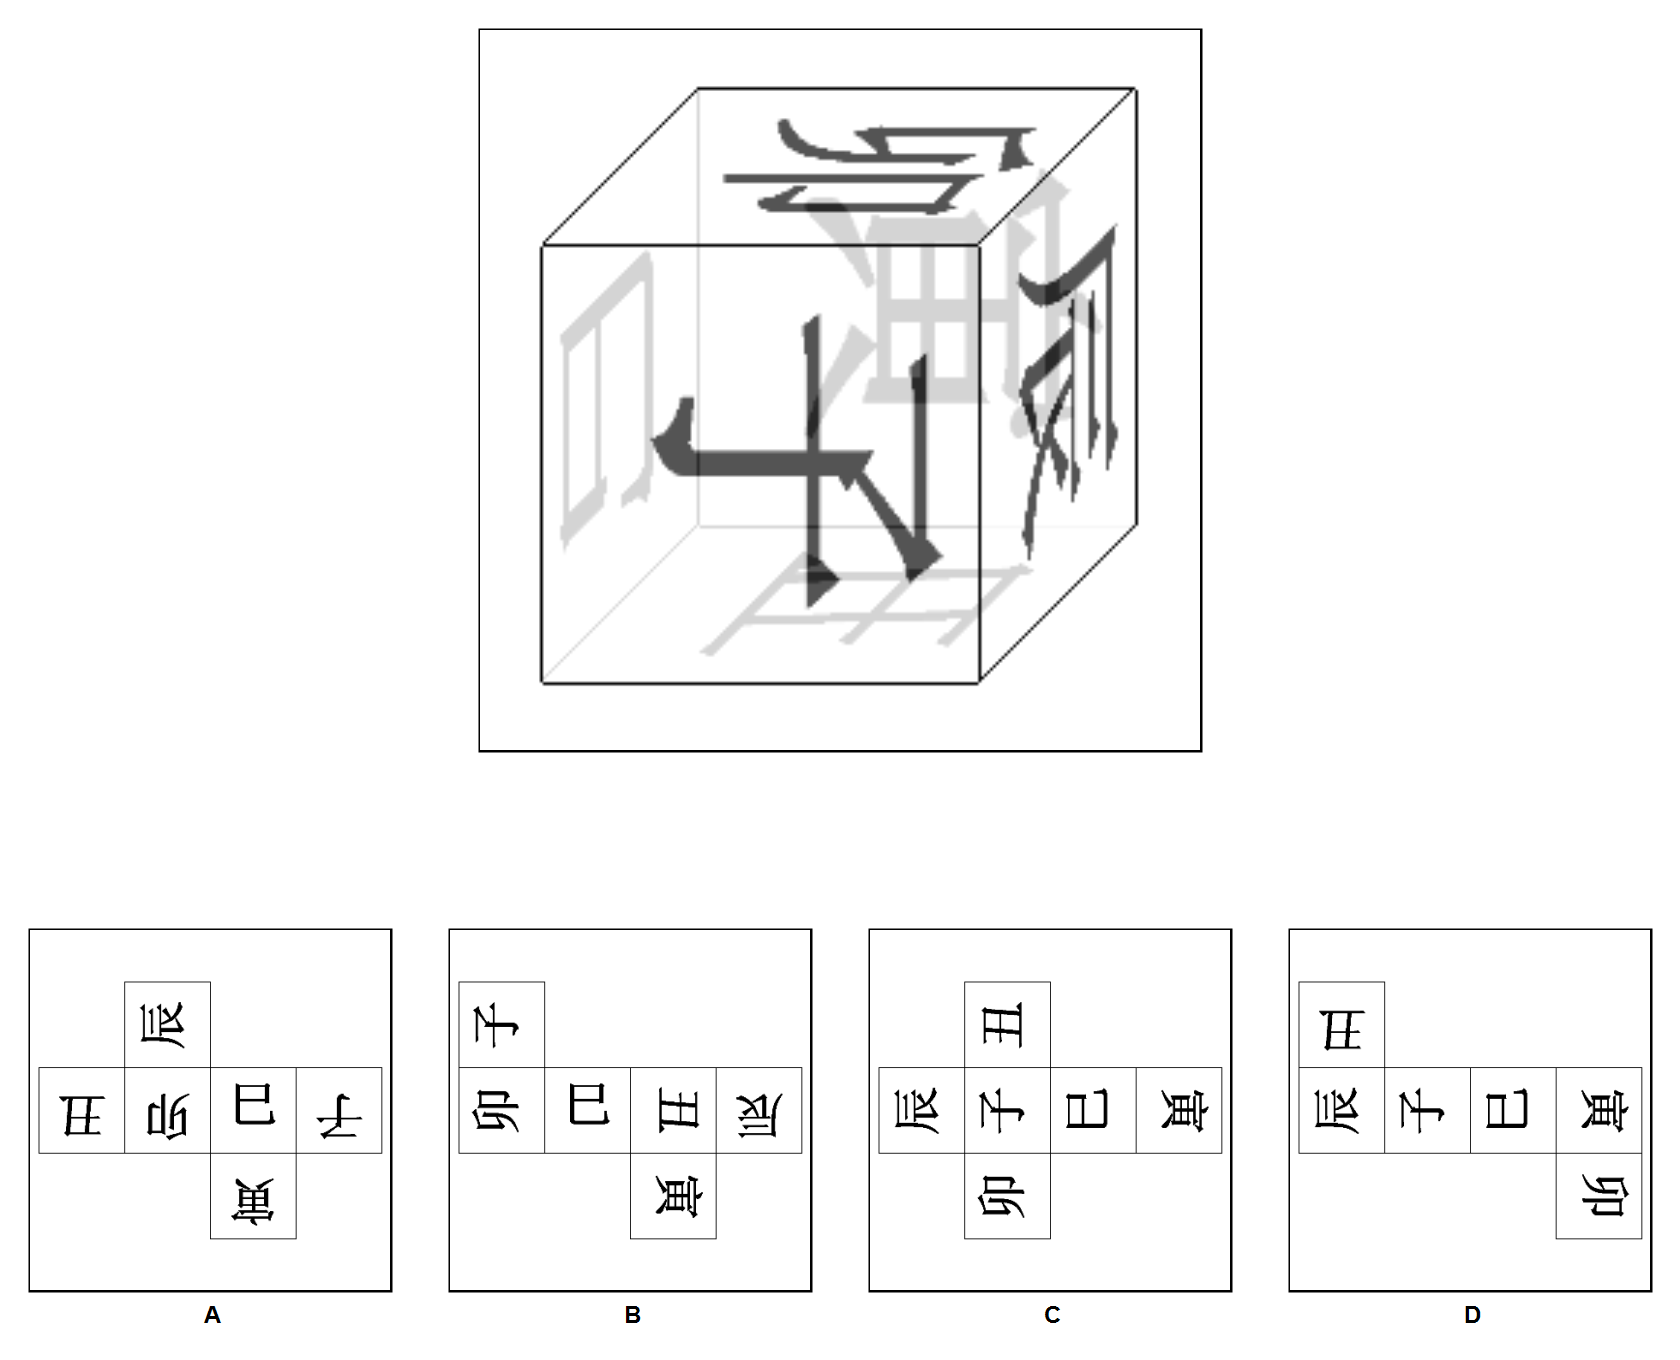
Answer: A